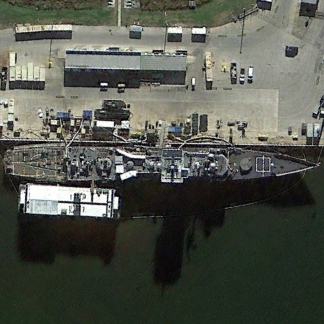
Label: cruiser